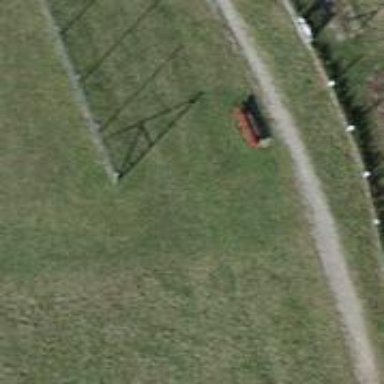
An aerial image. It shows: Brown bench in the vicinity.